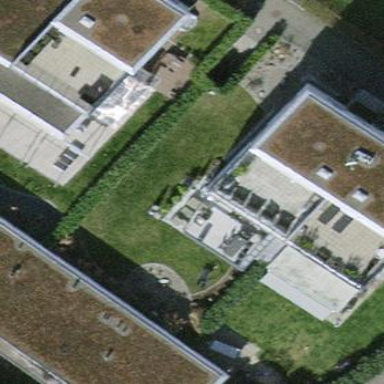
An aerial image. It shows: Terrace building.